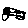
Label: car